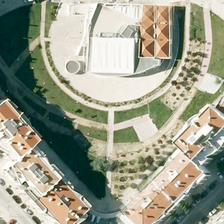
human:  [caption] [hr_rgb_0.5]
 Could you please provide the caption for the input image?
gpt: several buildings are around a square with some green trees and meadows .

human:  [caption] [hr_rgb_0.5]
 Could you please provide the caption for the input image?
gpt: several buildings are around a square with some green trees and meadows .

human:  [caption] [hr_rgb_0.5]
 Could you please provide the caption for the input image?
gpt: several buildings are around a square with some green trees and meadows .

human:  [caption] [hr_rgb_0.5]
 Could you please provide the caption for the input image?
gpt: several buildings are around a square with some green trees and meadows .

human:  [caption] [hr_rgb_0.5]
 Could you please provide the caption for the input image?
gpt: several buildings are around a square with some green trees and meadows .